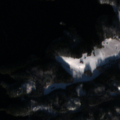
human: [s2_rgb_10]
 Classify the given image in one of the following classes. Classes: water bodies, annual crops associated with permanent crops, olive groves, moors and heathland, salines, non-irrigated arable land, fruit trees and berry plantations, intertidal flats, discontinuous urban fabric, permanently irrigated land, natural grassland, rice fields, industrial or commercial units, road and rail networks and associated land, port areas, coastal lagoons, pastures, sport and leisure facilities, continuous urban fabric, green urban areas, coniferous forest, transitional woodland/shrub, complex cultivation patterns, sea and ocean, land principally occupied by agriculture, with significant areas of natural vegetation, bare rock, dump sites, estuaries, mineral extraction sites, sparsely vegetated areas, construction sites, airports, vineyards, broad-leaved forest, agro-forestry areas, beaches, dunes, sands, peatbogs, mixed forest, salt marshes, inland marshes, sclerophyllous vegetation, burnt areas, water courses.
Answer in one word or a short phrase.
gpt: land principally occupied by agriculture, with significant areas of natural vegetation, coniferous forest, mixed forest, water bodies